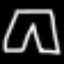
Label: pants